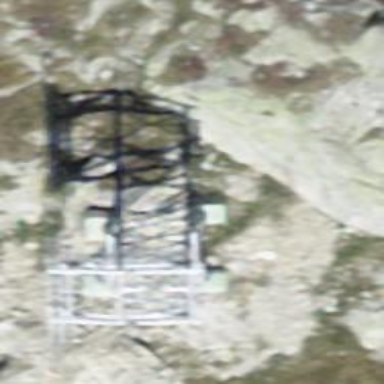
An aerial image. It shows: Cable car.